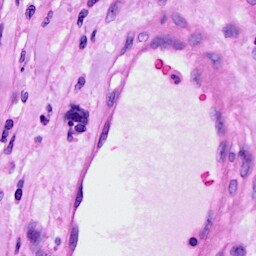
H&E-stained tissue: Ovarian